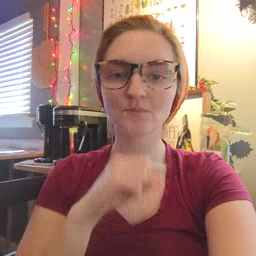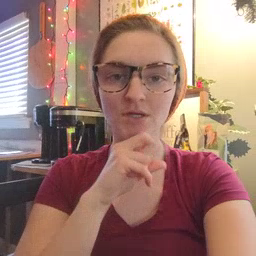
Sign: frog